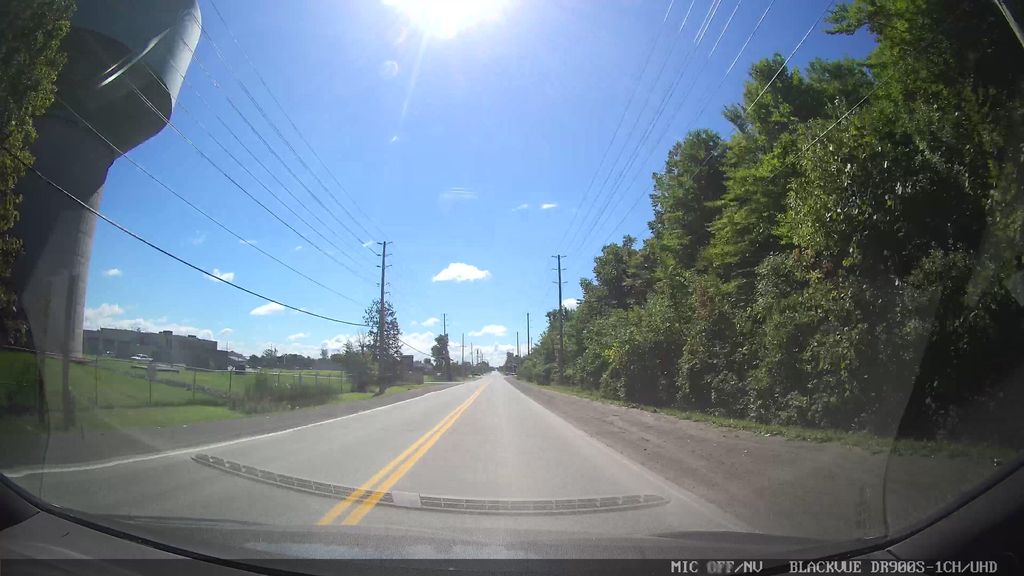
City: ottawa-gatineau